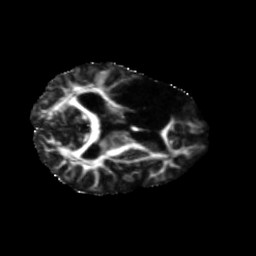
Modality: FA
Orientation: axial
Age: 71
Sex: female
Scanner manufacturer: siemens
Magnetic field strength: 3 T
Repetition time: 5.47 s
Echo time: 0.0854 s